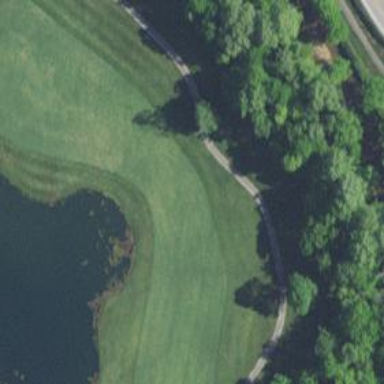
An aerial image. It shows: Golf hole.